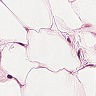
Metastatic tissue present: no